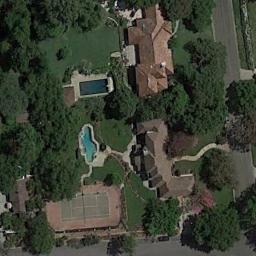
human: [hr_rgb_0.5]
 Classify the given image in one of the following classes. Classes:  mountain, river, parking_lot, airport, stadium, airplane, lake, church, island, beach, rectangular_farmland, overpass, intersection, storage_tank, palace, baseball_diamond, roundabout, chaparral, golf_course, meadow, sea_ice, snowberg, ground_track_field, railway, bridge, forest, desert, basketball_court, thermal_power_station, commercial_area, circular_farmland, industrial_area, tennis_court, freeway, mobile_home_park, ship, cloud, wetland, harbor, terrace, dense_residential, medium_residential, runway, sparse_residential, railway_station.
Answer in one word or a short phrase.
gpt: tennis_court